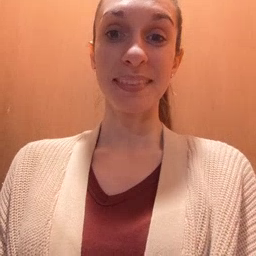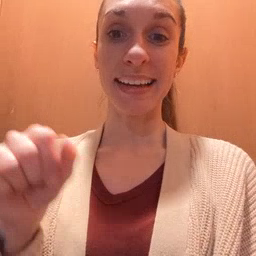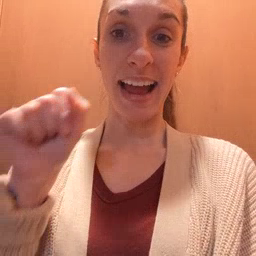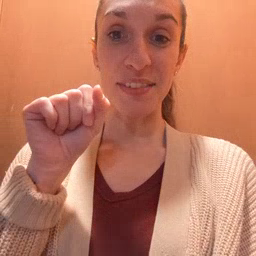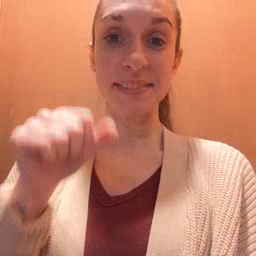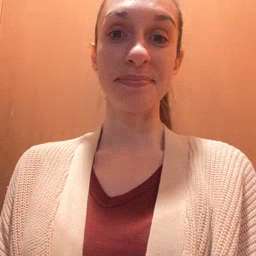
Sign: carrot